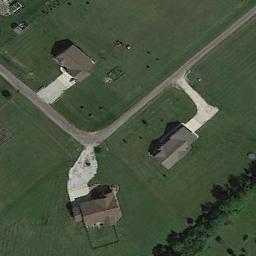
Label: sparse_residential